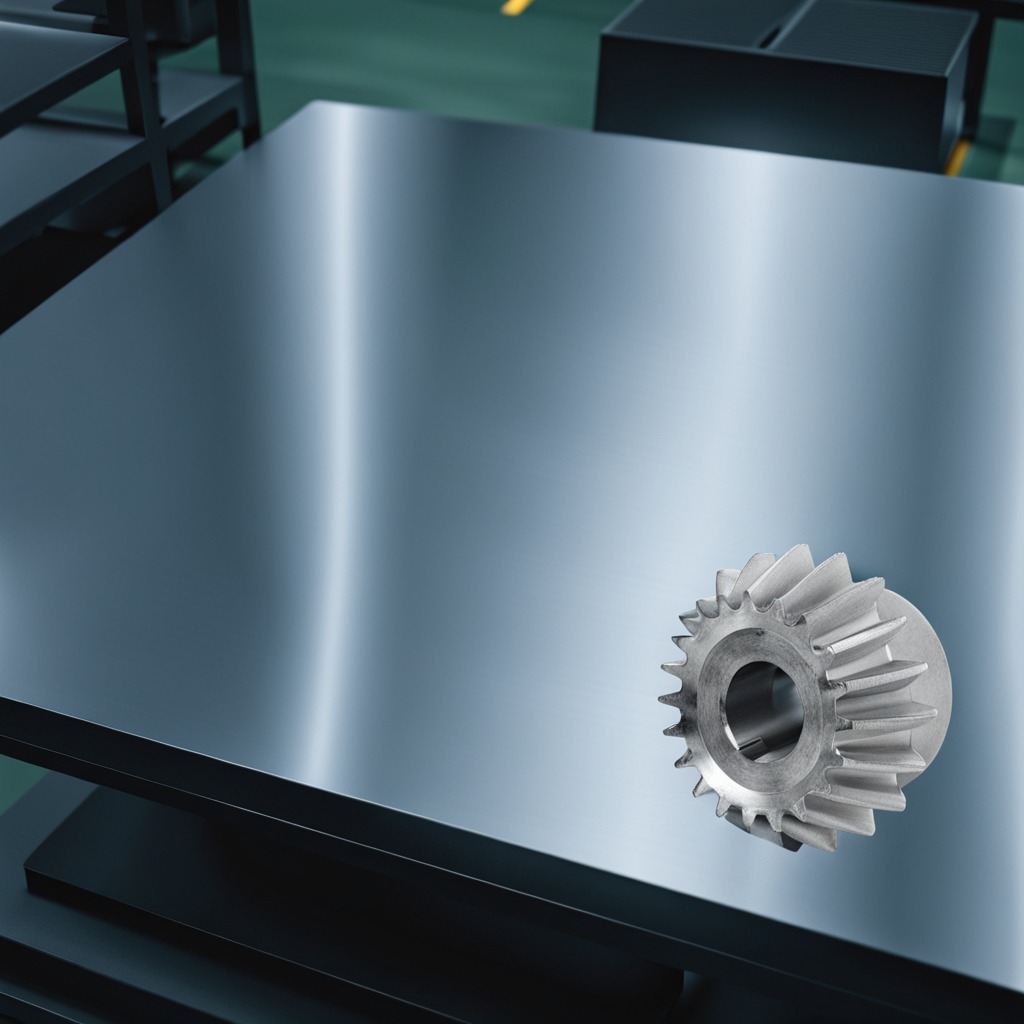
A steel gear with teeth is lying on a metal table in a machine shop under fluorescent lights.